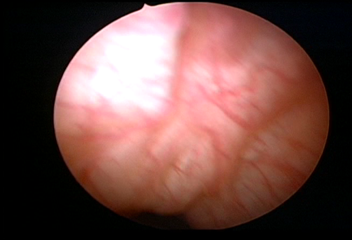
Modality: WLC
Class: Normal mucosa
Bladder cancer association: No